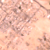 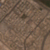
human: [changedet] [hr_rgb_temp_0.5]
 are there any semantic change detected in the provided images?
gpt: Some houses were built in the housing development.